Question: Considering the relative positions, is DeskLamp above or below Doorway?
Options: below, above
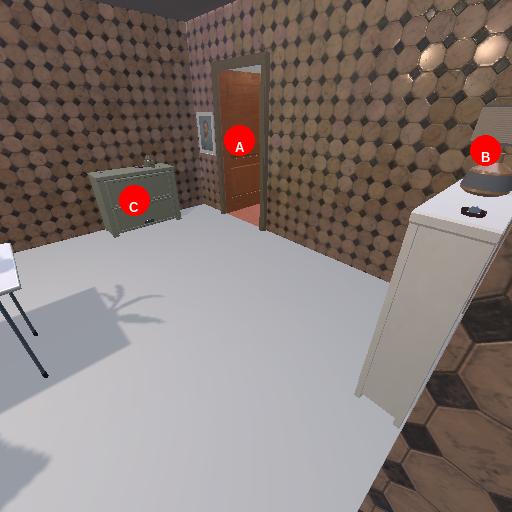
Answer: below